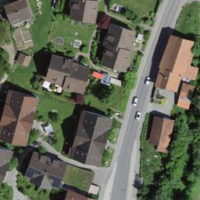
EUNIS habitat code: 55
Species observed at this site:
Aegopodium podagraria
Geum rivale